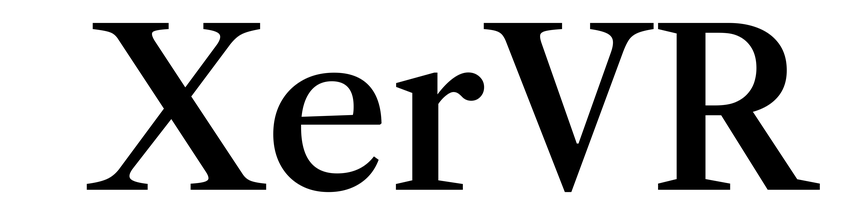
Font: LibreCaslonText_Medium